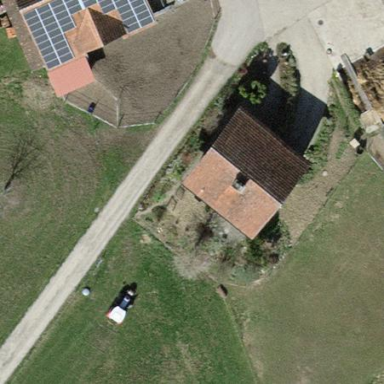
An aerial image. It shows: Farm building.